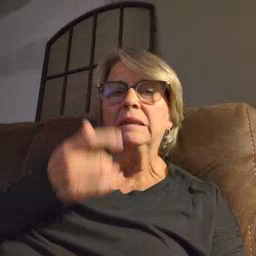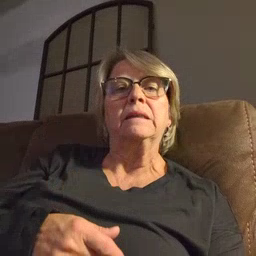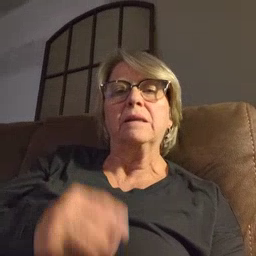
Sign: taste